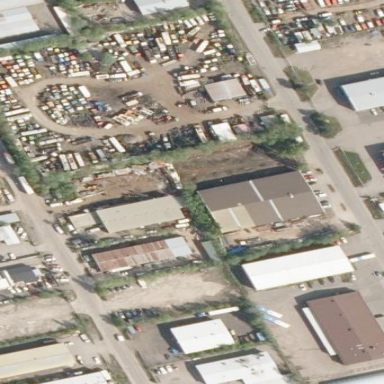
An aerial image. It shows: Industrial area.